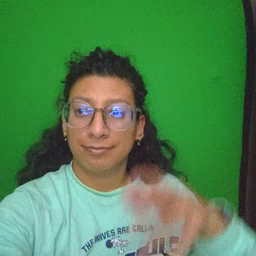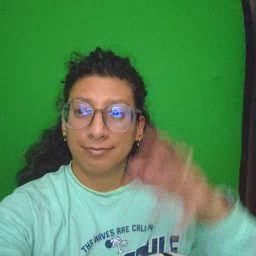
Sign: dad